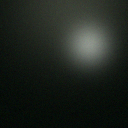
Screen state: off